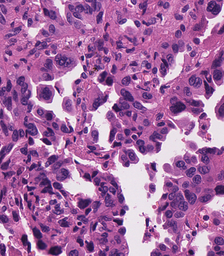
Tumor epithelial tissue: yes
Tumor-associated stroma tissue: no
Normal tissue: no